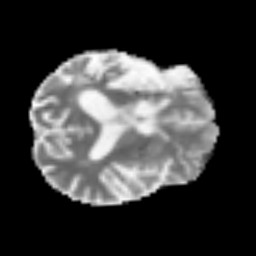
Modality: MD
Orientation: axial
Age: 67
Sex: male
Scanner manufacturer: siemens
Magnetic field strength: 3 T
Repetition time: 3.2 s
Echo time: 0.081 s